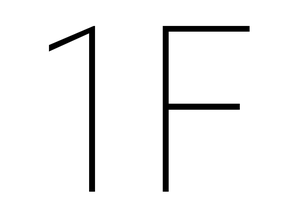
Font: Roboto_Condensed_Thin